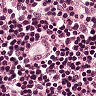
Metastatic tissue present: no